Question: So, I have this 'ListBox' written in XAML:
'''
<ListBox Margin="0" x:Name="ListBox_Main" Grid.Row="1" VerticalAlignment="Top" FontSize="24" SelectionChanged="ListBox_Main_SelectionChanged" Foreground="Black">
<ListBoxItem Content="Item 1" Background="#<PHONE>" />
<ListBoxItem Content="Item 2" Background="#<PHONE>" />
<ListBoxItem Content="Item 3" Background="#<PHONE>" />
<ListBoxItem Content="Item 4" Background="#<PHONE>"/>
<ListBoxItem Content="Item 5" Background="#<PHONE>"/>
</ListBox>
'''
I can change the color of background, foreground, and the text of the list box items but there's no option to change the color when any of the items is selected, it is blue by default:

Can we change that blue color?
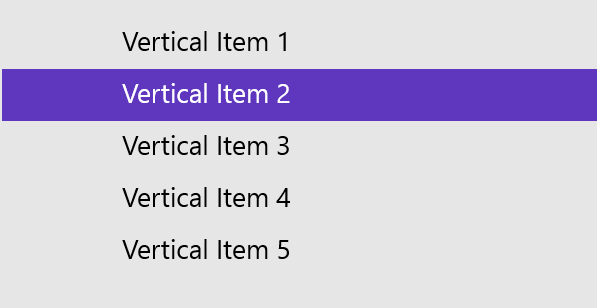
Answer: You need to change the default Style Template of 'ListBoxItem' with respect to your requirement. <URL>
'''
<Style TargetType="ListBoxItem">
<Setter Property="Padding" Value="3" />
<Setter Property="HorizontalContentAlignment" Value="Left" />
<Setter Property="VerticalContentAlignment" Value="Top" />
<Setter Property="Background" Value="Transparent" />
<Setter Property="BorderThickness" Value="1"/>
<Setter Property="TabNavigation" Value="Local" />
<Setter Property="Template">
<Setter.Value>
<ControlTemplate TargetType="ListBoxItem">
<Grid Background="{TemplateBinding Background}">
<vsm:VisualStateManager.VisualStateGroups>
<vsm:VisualStateGroup x:Name="CommonStates">
<vsm:VisualState x:Name="Normal" />
<vsm:VisualState x:Name="MouseOver">
<Storyboard>
<DoubleAnimation Storyboard.TargetName="fillColor" Storyboard.TargetProperty="Opacity" Duration="0" To=".35"/>
</Storyboard>
</vsm:VisualState>
<vsm:VisualState x:Name="Disabled">
<Storyboard>
<DoubleAnimation Storyboard.TargetName="contentPresenter" Storyboard.TargetProperty="Opacity" Duration="0" To=".55" />
</Storyboard>
</vsm:VisualState>
</vsm:VisualStateGroup>
<vsm:VisualStateGroup x:Name="SelectionStates">
<vsm:VisualState x:Name="Unselected" />
<vsm:VisualState x:Name="Selected">
<Storyboard>
<DoubleAnimation Storyboard.TargetName="fillColor2" Storyboard.TargetProperty="Opacity" Duration="0" To=".75"/>
</Storyboard>
</vsm:VisualState>
</vsm:VisualStateGroup>
<vsm:VisualStateGroup x:Name="FocusStates">
<vsm:VisualState x:Name="Focused">
<Storyboard>
<ObjectAnimationUsingKeyFrames Storyboard.TargetName="FocusVisualElement" Storyboard.TargetProperty="Visibility" Duration="0">
<DiscreteObjectKeyFrame KeyTime="0">
<DiscreteObjectKeyFrame.Value>
<Visibility>Visible</Visibility>
</DiscreteObjectKeyFrame.Value>
</DiscreteObjectKeyFrame>
</ObjectAnimationUsingKeyFrames>
</Storyboard>
</vsm:VisualState>
<vsm:VisualState x:Name="Unfocused"/>
</vsm:VisualStateGroup>
</vsm:VisualStateManager.VisualStateGroups>
<Rectangle x:Name="fillColor" Opacity="0" Fill="#FFBADDE9" IsHitTestVisible="False" RadiusX="1" RadiusY="1"/>
<Rectangle x:Name="fillColor2" Opacity="0" Fill="#FFBADDE9" IsHitTestVisible="False" RadiusX="1" RadiusY="1"/>
<ContentPresenter
x:Name="contentPresenter"
Content="{TemplateBinding Content}"
ContentTemplate="{TemplateBinding ContentTemplate}"
HorizontalAlignment="{TemplateBinding HorizontalContentAlignment}"
Margin="{TemplateBinding Padding}"/>
<Rectangle x:Name="FocusVisualElement" Stroke="#FF6DBDD1" StrokeThickness="1" Visibility="Collapsed" RadiusX="1" RadiusY="1" />
</Grid>
</ControlTemplate>
</Setter.Value>
</Setter>
</Style>
'''
You may also have a look on this link, <URL> for reference.